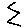
Label: zigzag